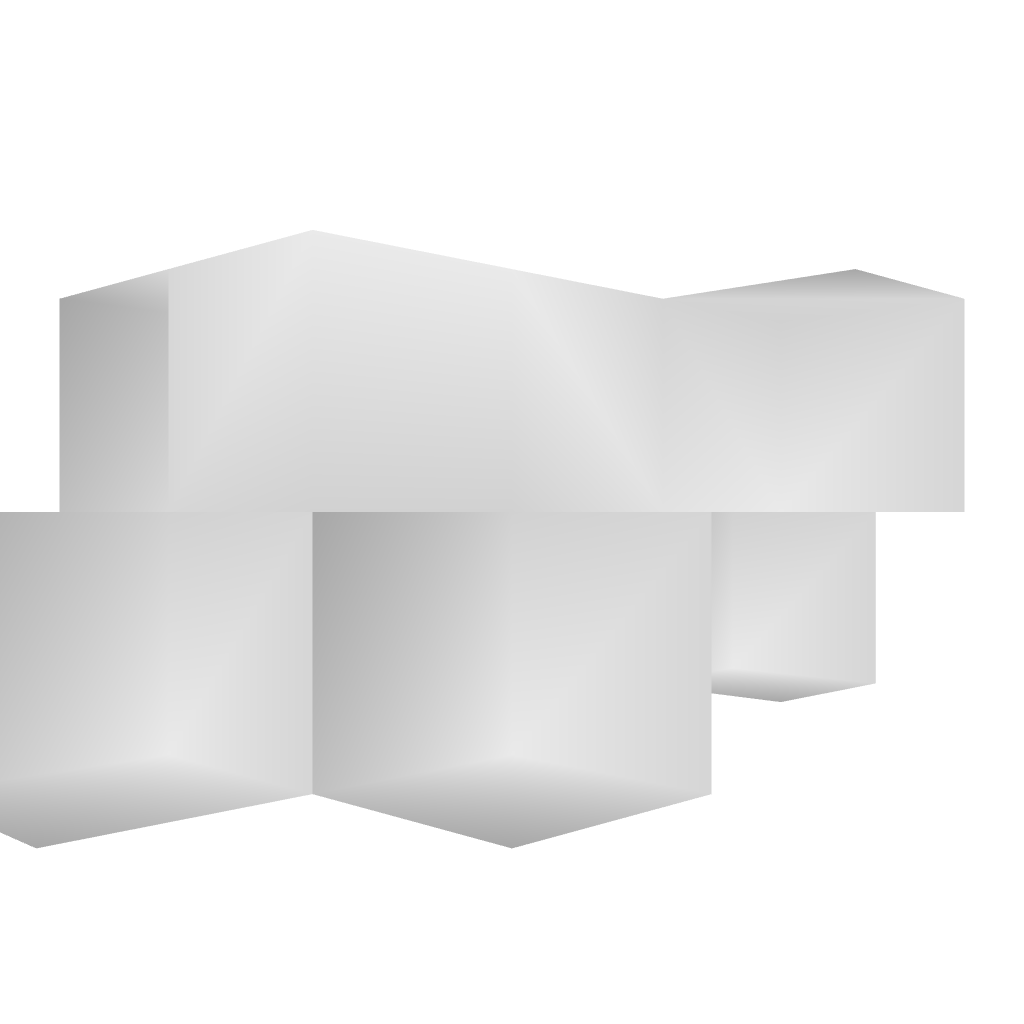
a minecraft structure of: SD Trader bad low quality